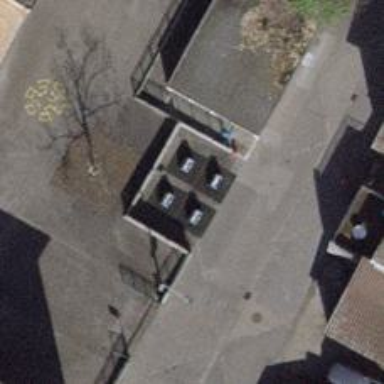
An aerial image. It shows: Recycling container for recycling.